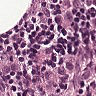
Metastatic tissue present: yes